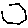
Label: hexagon